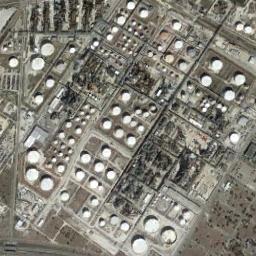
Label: storage_tank